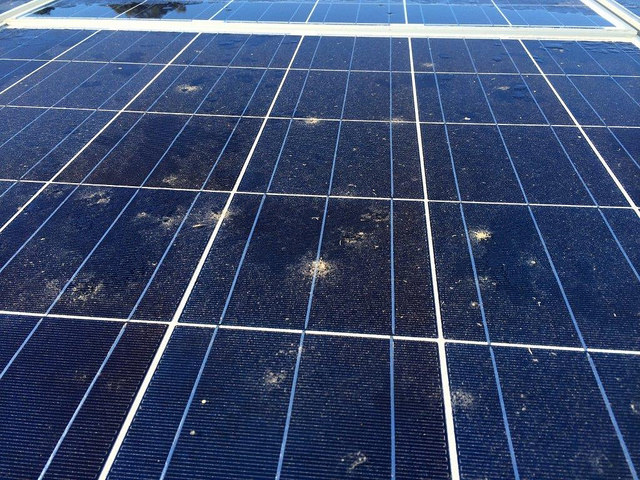
Label: Bird-drop